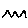
Label: zigzag